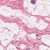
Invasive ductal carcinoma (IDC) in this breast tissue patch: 0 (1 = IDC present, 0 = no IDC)